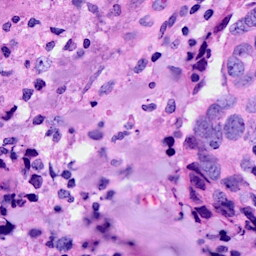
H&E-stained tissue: Breast